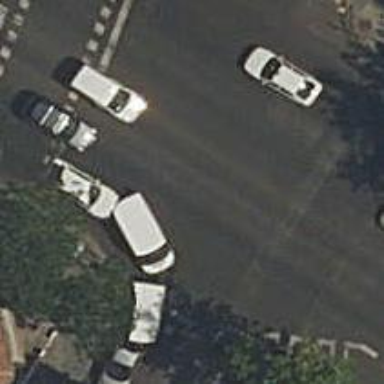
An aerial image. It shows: Road with traffic signals at crossing.